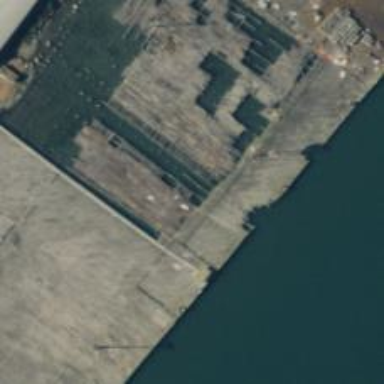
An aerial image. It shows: Pier that is in ruins.